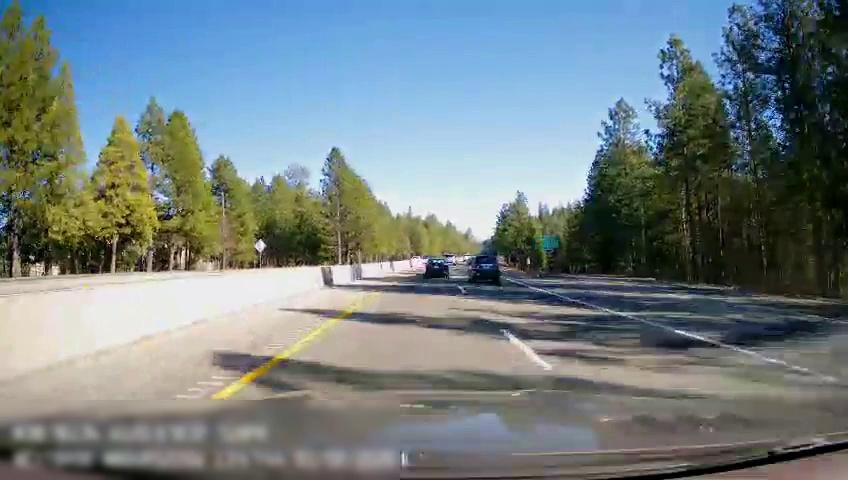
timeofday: Day
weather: Sunny
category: Drivable Space
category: Drivable Space
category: Vehicles | SUV
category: Vehicles | Car
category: Vehicles | Car
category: Lanes | Current Lane
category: Lanes | Current Lane
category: Lanes | Alternate Lane
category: Lanes | Alternate Lane
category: Traffic | Signs